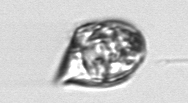
Label: Gyrodinium